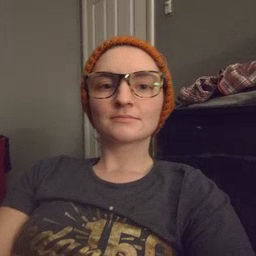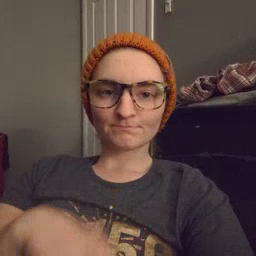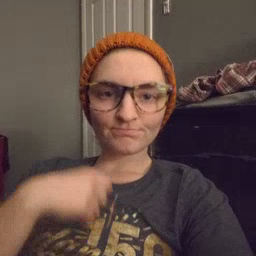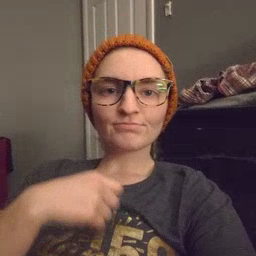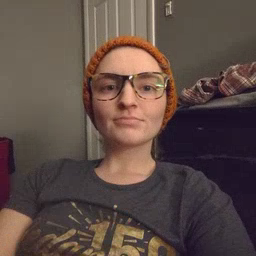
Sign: zipper